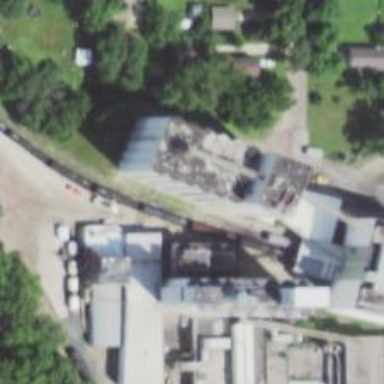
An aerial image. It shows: Silo.